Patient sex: F
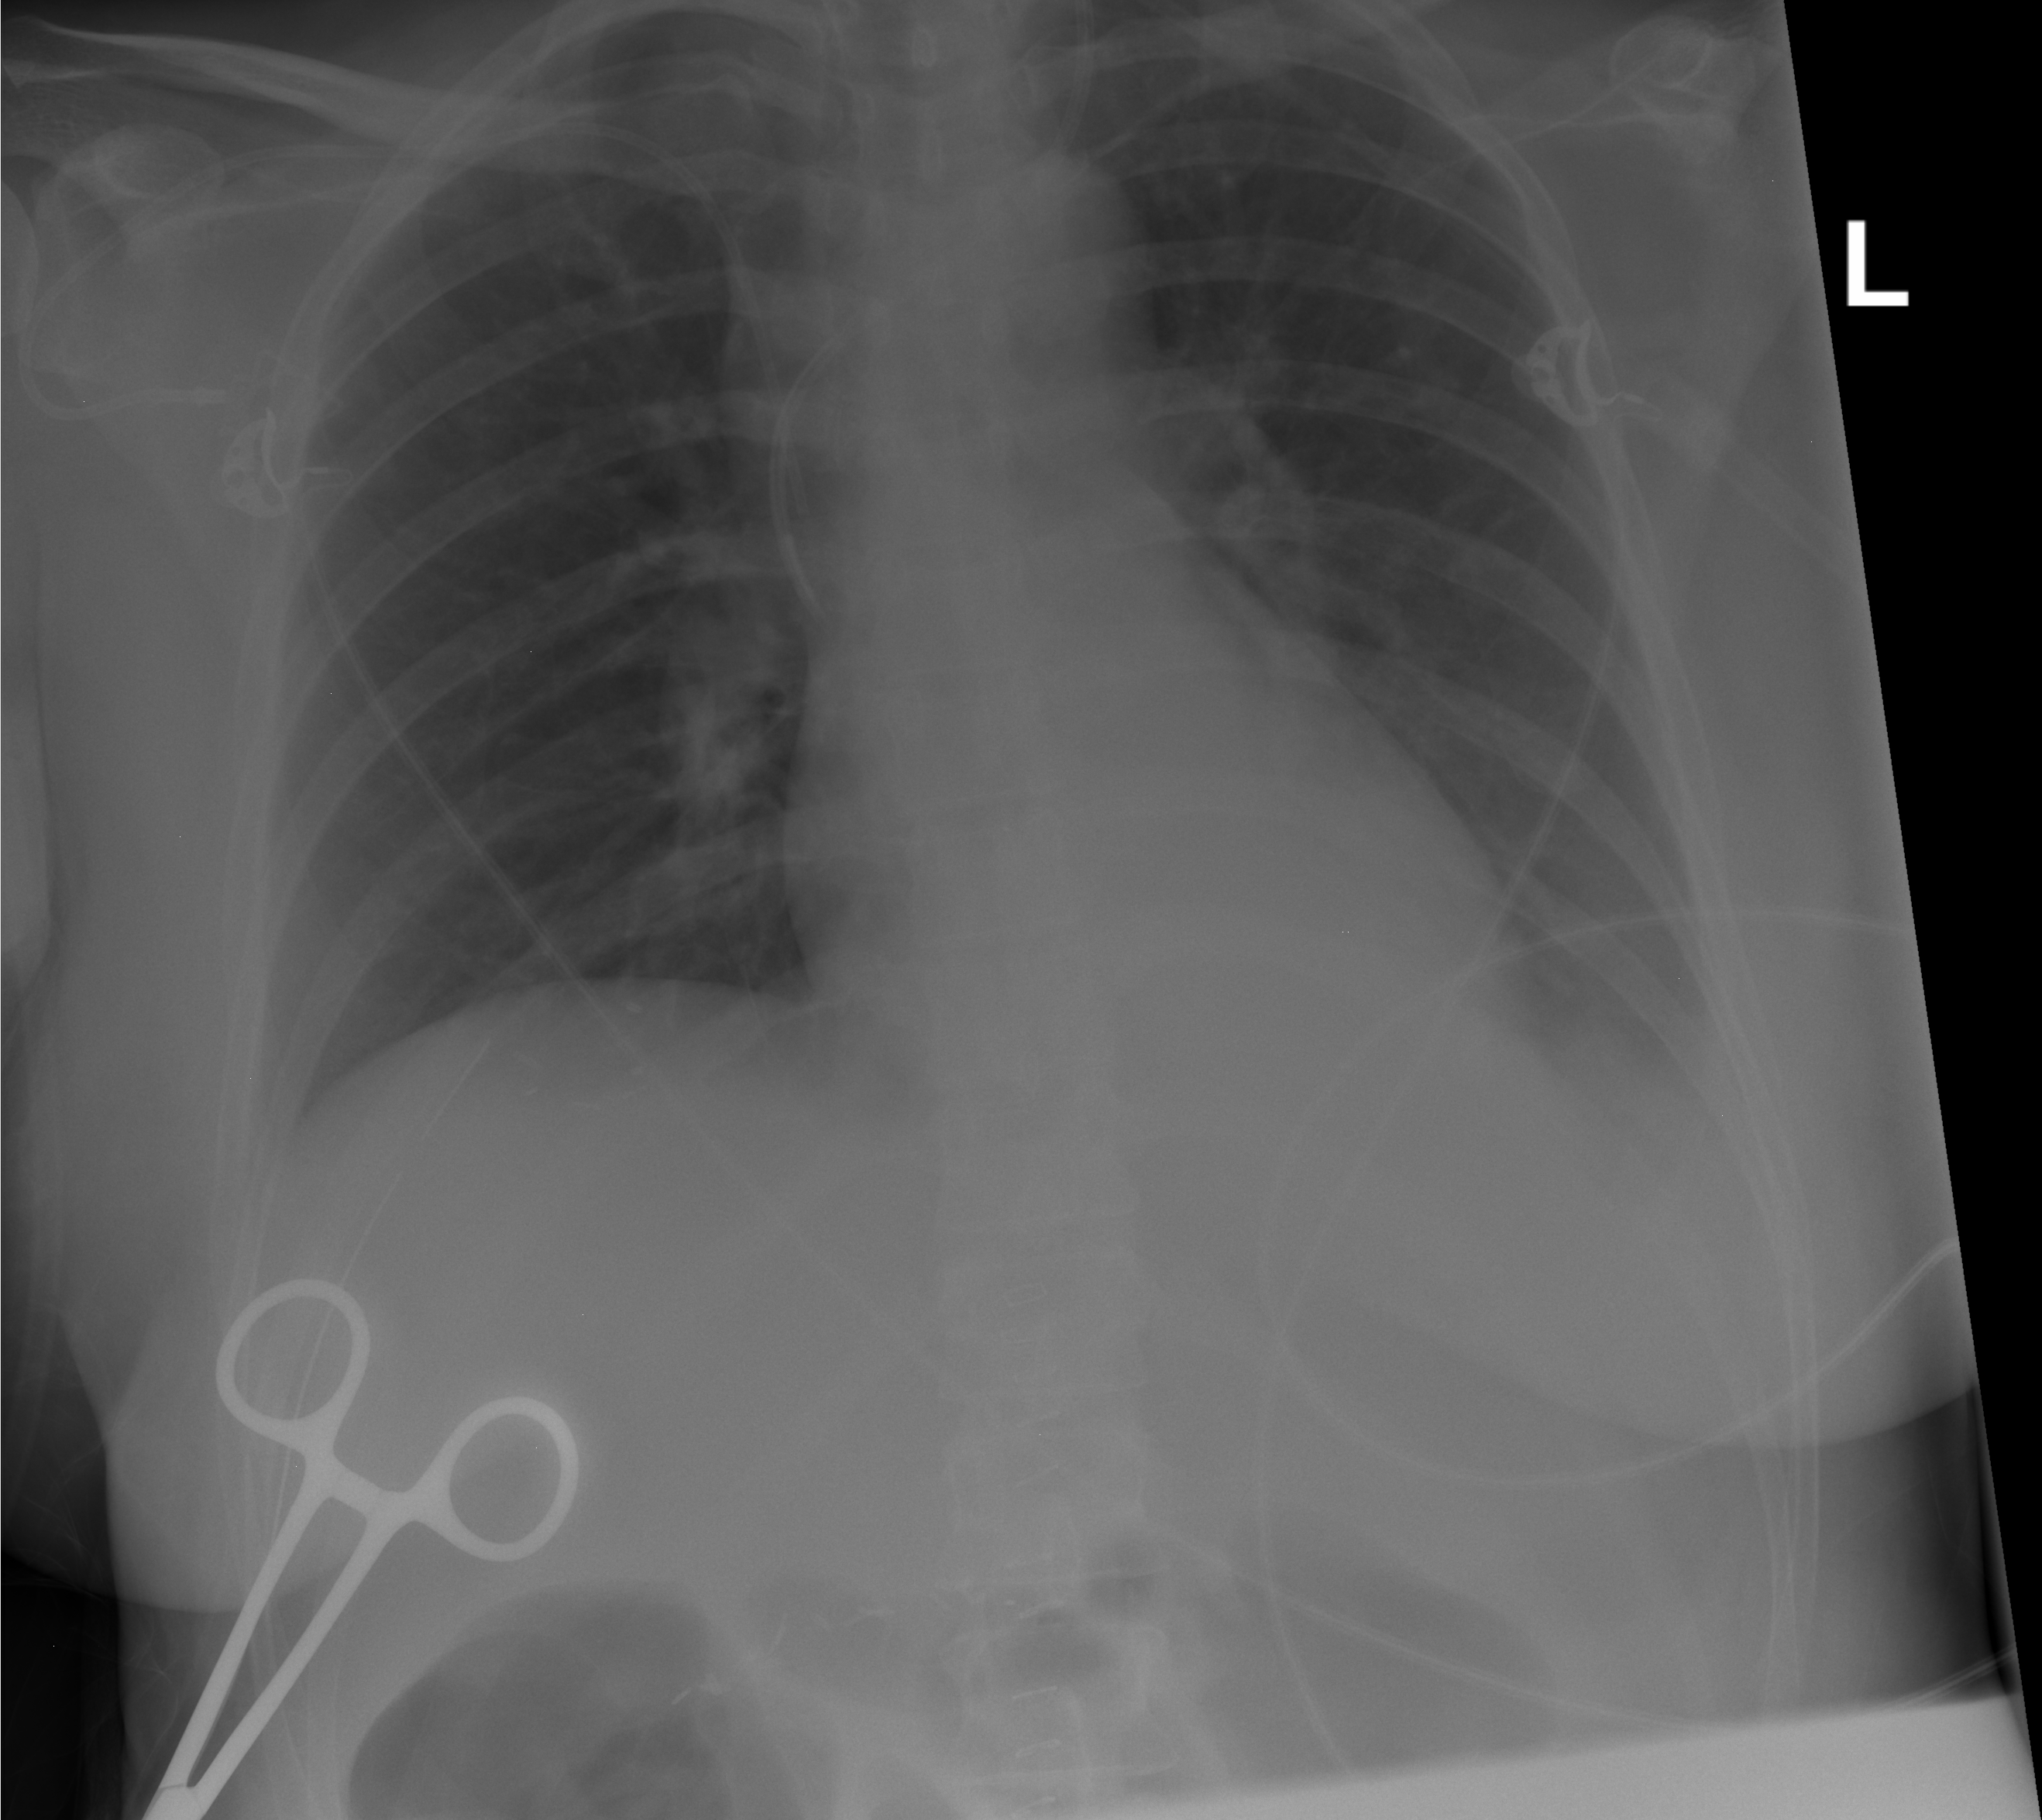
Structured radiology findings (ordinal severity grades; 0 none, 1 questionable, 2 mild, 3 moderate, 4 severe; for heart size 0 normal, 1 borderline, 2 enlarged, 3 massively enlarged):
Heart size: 0
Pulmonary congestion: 0
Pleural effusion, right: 0
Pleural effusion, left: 2
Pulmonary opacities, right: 0
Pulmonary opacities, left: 0
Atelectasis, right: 0
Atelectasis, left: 2